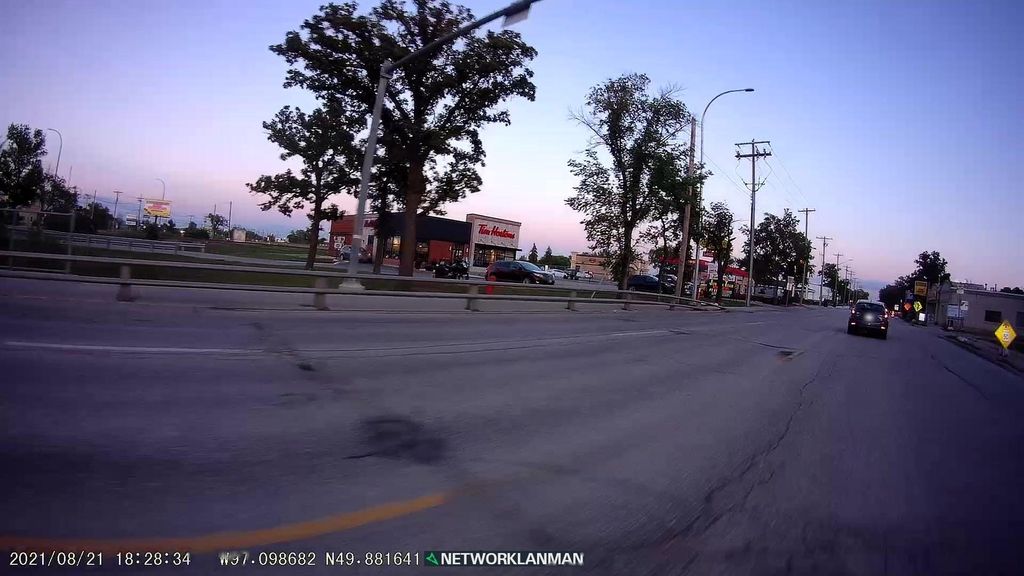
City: winnipeg